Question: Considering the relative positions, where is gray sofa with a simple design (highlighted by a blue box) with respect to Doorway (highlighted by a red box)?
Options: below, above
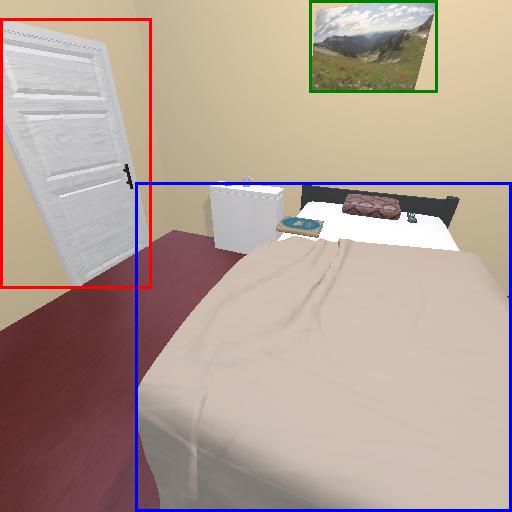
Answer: below